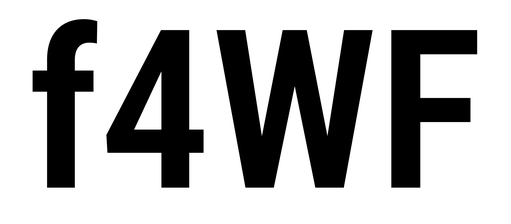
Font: Roboto_Condensed_SemiBold